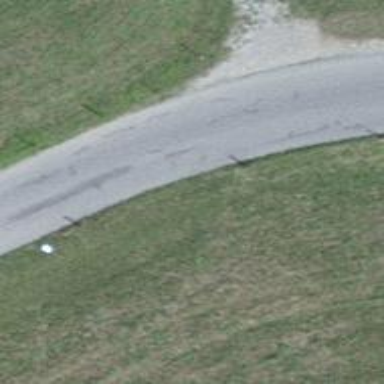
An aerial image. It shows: Unclassified road with grade 1 track type.